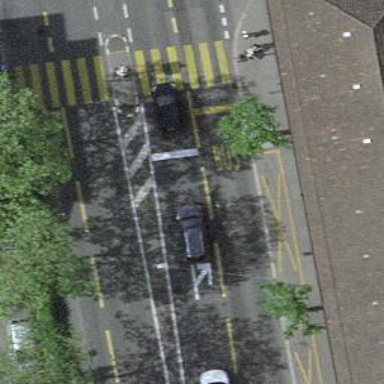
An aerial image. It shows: Road with traffic signals.